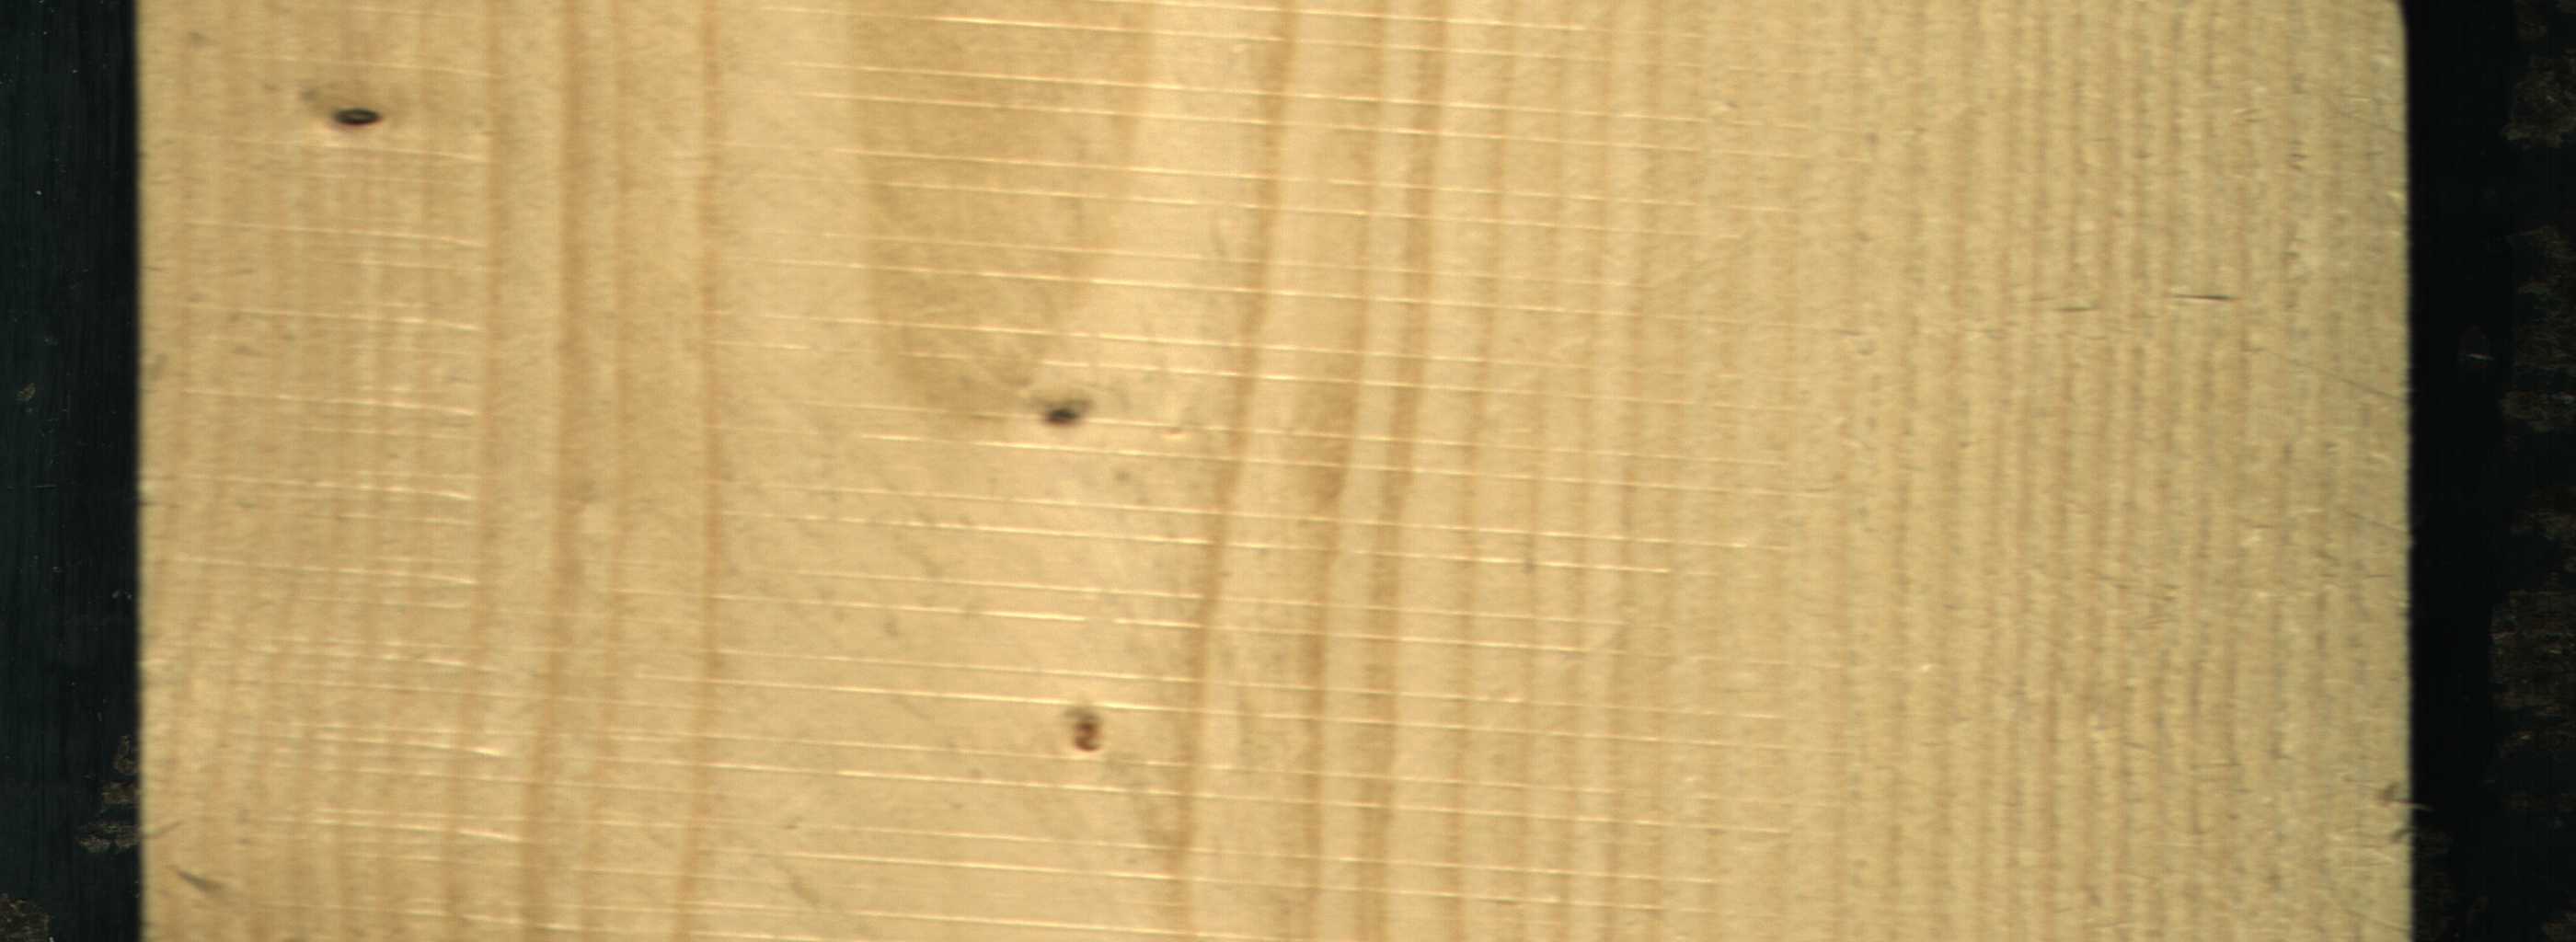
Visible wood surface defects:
Live_Knot
Live_Knot
Live_Knot